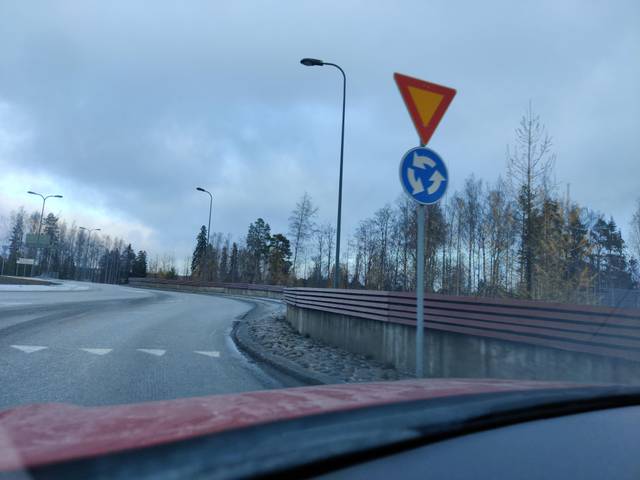
Region: Finland
Coordinates: 61.468, 23.504